Current action and preconditions to check: trajectory_clear

Your task: For each precondition in the list above, predict whether it will hold at this action.

Consider the current scene as observed from the mobile robot's camera, and analyze the predicted future states of all dynamic agents (e.g., people, animals, vehicles, or any moving entities) within the NEXT SECOND.

IMPORTANT: Only answer "very likely" if you are absolutely certain—based on strong, clear evidence—that a dynamic agent will violate the precondition in the predicted future state. Do NOT answer "very likely" for unlikely, ambiguous, or low-probability risks.

Ask yourself for each precondition: Is there a high probability, with clear and convincing evidence, that the predicted future states of any dynamic agent will interfere with the predicted future state of the currently executing action within the NEXT SECOND, causing that precondition to fail?

Assess the risk level based on these predictions. Use "likely" or "very likely" if motions create a clear risk of interference.

Use "neutral" or "improbable" if agents are nearby but their predicted paths are clearly diverging or non-conflicting.

Failure Risk Categories: "very improbable", "improbable", "neutral", "likely", "very likely"

Answer Format: Output ONLY the probability_of_failure value from these categories: "very improbable", "improbable", "neutral", "likely", "very likely"

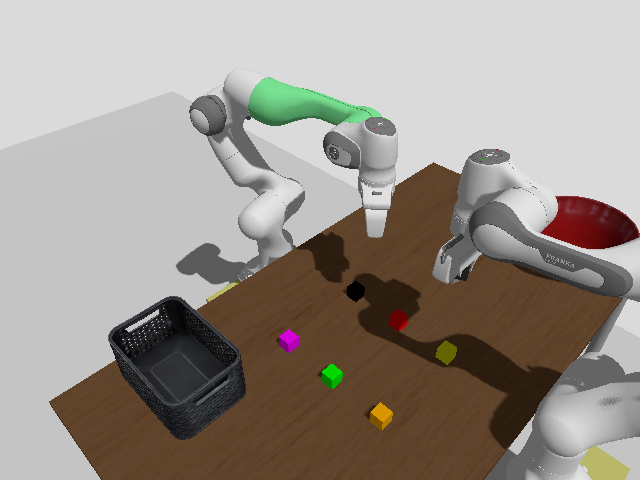

Answer: improbable